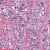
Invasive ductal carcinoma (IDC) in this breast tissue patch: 1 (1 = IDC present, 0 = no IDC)